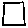
Label: square